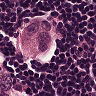
Metastatic tissue present: yes